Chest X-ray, AP view. Patient: 50 years old, sex F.
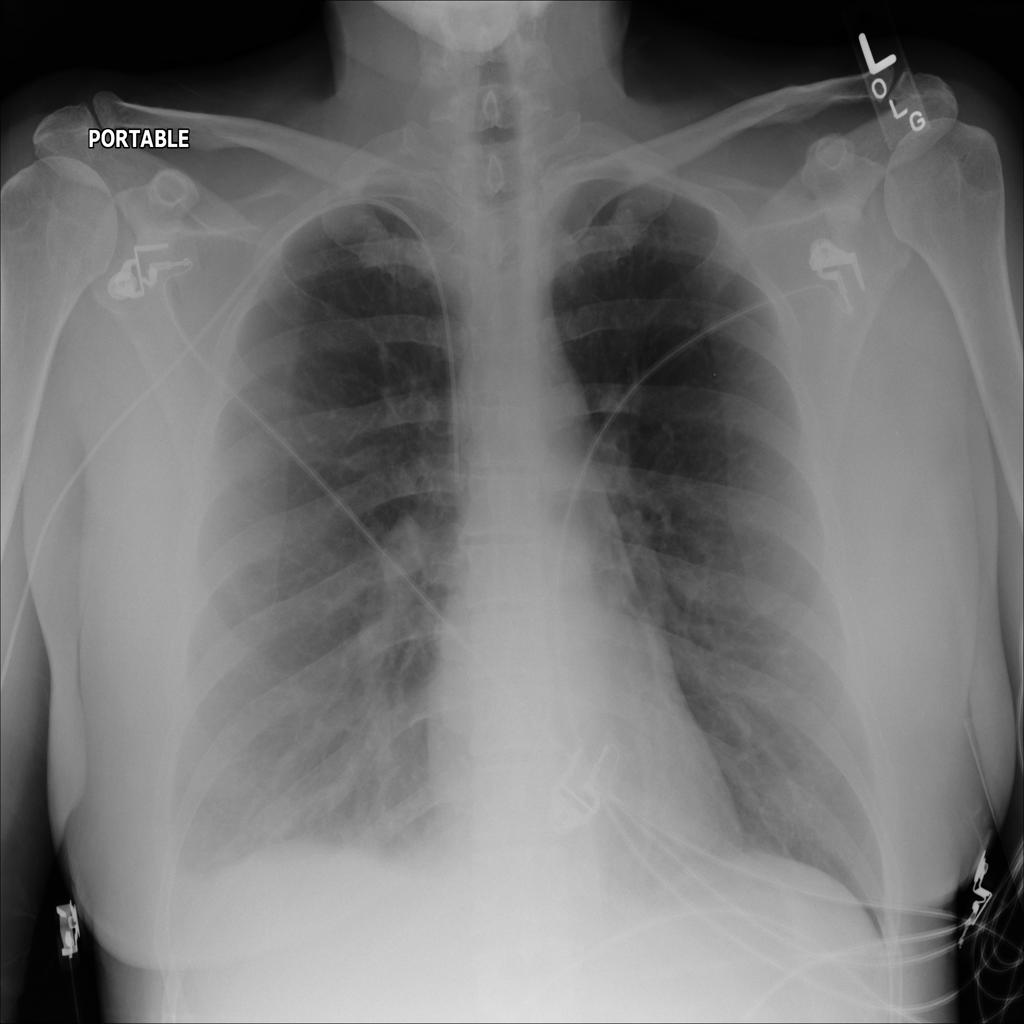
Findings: Effusion, Infiltration